Question: i am beginner in android and coding small game Intro screen. My problem is that when i add some basic animation to intro screen there is no output and application stops with popup like this  ,
and when i comment animation method it shows simple xml based layouts please help me where is problem here is my java file
'''
public class MainActivity extends Activity
{
TextView logo ;
TextView bottom ;
@Override
protected void onCreate(Bundle savedInstanceState)
{
super.onCreate(savedInstanceState);
setContentView(R.layout.activity_main);
animate();
}
public void animate()
{
logo= (TextView) findViewById(R.id.toplogo);
bottom =(TextView) findViewById(R.id.footer);
Animation fade1= AnimationUtils.loadAnimation(this, R.anim.fade_in);
logo.setAnimation(fade1);
Animation fade2= AnimationUtils.loadAnimation(this, R.anim.fade_in2);
bottom.setAnimation(fade2);
fade2.setAnimationListener(new AnimationListener(){
@Override
public void onAnimationEnd(Animation animation)
{
startActivity(new Intent(MainActivity.this, Menu.class));
MainActivity.this.finish();
}
@Override
public void onAnimationRepeat(Animation animation) {
// TODO Auto-generated method stub
}
@Override
public void onAnimationStart(Animation animation) {
// TODO Auto-generated method stub
}}
);
}
public void onpause()
{
super.onPause();
logo.clearAnimation();
bottom.clearAnimation();
}
public void onResume()
{
super.onResume();
animate();
}
'''
}
'''
activity_main.xml file
<LinearLayout xmlns:android="http://schemas.android.com/apk/res/android"
android:orientation="vertical"
android:layout_width="fill_parent"
android:layout_height="fill_parent"
android:background="@android:color/black"
>
<TextView
android:id="@+id/toplogo"
android:layout_width="fill_parent"
android:layout_height="wrap_content"
android:text="@string/hello_world"
android:textColor="@color/logoname"
android:gravity="top|center"
android:textSize="@dimen/logosize" />
<TableLayout
android:id="@+id/TableLayout01"
android:layout_width="fill_parent"
android:layout_height="wrap_content"
android:stretchColumns="*" >
<TableRow
android:id="@+id/tableRow1"
android:layout_width="wrap_content"
android:layout_height="wrap_content"
android:layout_gravity="center_vertical|center_horizontal"
android:minHeight="150px"
>
<ImageView
android:id="@+id/imageView1"
android:layout_width="wrap_content"
android:layout_height="fill_parent"
android:layout_gravity="center_vertical|center_horizontal"
android:src="@drawable/splash1"
/>
<ImageView
android:id="@+id/imageView2"
android:layout_width="wrap_content"
android:layout_height="wrap_content"
android:layout_gravity="center_vertical|center_horizontal"
android:src="@drawable/splash2"
/>
</TableRow>
<TableRow
android:id="@+id/tableRow2"
android:layout_width="wrap_content"
android:layout_height="wrap_content"
android:minHeight="150px"
>
<ImageView
android:id="@+id/imageView3"
android:layout_width="wrap_content"
android:layout_height="fill_parent"
android:layout_gravity="center_vertical|center_horizontal"
android:src="@drawable/splash3" />
<ImageView
android:id="@+id/imageView4"
android:layout_width="wrap_content"
android:layout_height="wrap_content"
android:layout_gravity="center_vertical|center_horizontal"
android:src="@drawable/splash4" />
</TableRow>
</TableLayout>
<TextView
android:id="@+id/footer"
android:layout_width="match_parent"
android:layout_height="wrap_content"
android:textColor="@color/logoname"
android:textSize="@dimen/logosize"
android:text="Done That "
android:gravity="bottom|center"
android:minHeight="120px"
>
</TextView>
</LinearLayout>
'''
animation files
'''
fade_in2.xml
<?xml version="1.0" encoding="utf-8"?>
<set xmlns:android="http://schemas.android.com/apk/res/android"
android:shareInterpolator="false">
<alpha
android:fromAlpha="0.0"
android:toAlpha="1.0"
android:duration="2500"
android:startOffset="2500">
</alpha>
</set >
'''
and same way 'fade_in.xml' etc. please help me with the problem whats wrong with the logic/code that its not working with 'animation' ..
Error log ..
i am not sure if i copied requred one or not please see this one ( i did select error in drop down from logcat tab)
'''
04-06 20:18:25.996: E/AndroidRuntime(812): FATAL EXCEPTION: main
04-06 20:18:25.996: E/AndroidRuntime(812): android.content.ActivityNotFoundException: Unable to find explicit activity class {com.example.simplegame/android.view.Menu}; have you declared this activity in your AndroidManifest.xml?
04-06 20:18:25.996: E/AndroidRuntime(812): at android.app.Instrumentation.checkStartActivityResult(Instrumentation.java:1618)
04-06 20:18:25.996: E/AndroidRuntime(812): at android.app.Instrumentation.execStartActivity(Instrumentation.java:1417)
04-06 20:18:25.996: E/AndroidRuntime(812): at android.app.Activity.startActivityForResult(Activity.java:3370)
04-06 20:18:25.996: E/AndroidRuntime(812): at android.app.Activity.startActivityForResult(Activity.java:3331)
04-06 20:18:25.996: E/AndroidRuntime(812): at android.app.Activity.startActivity(Activity.java:3566)
04-06 20:18:25.996: E/AndroidRuntime(812): at android.app.Activity.startActivity(Activity.java:3534)
04-06 20:18:25.996: E/AndroidRuntime(812): at com.example.simplegame.MainActivity$1.onAnimationEnd(MainActivity.java:41)
04-06 20:18:25.996: E/AndroidRuntime(812): at android.view.animation.AnimationSet.getTransformation(AnimationSet.java:400)
04-06 20:18:25.996: E/AndroidRuntime(812): at android.view.animation.Animation.getTransformation(Animation.java:940)
04-06 20:18:25.996: E/AndroidRuntime(812): at android.view.View.drawAnimation(View.java:13205)
04-06 20:18:25.996: E/AndroidRuntime(812): at android.view.View.draw(View.java:13344)
04-06 20:18:25.996: E/AndroidRuntime(812): at android.view.ViewGroup.drawChild(ViewGroup.java:2928)
04-06 20:18:25.996: E/AndroidRuntime(812): at android.view.ViewGroup.dispatchDraw(ViewGroup.java:2797)
04-06 20:18:25.996: E/AndroidRuntime(812): at android.view.View.draw(View.java:13715)
04-06 20:18:25.996: E/AndroidRuntime(812): at android.view.View.draw(View.java:13596)
04-06 20:18:25.996: E/AndroidRuntime(812): at android.view.ViewGroup.drawChild(ViewGroup.java:2928)
04-06 20:18:25.996: E/AndroidRuntime(812): at android.view.ViewGroup.dispatchDraw(ViewGroup.java:2797)
04-06 20:18:25.996: E/AndroidRuntime(812): at android.view.View.draw(View.java:13715)
04-06 20:18:25.996: E/AndroidRuntime(812): at android.widget.FrameLayout.draw(FrameLayout.java:467)
04-06 20:18:25.996: E/AndroidRuntime(812): at android.view.View.draw(View.java:13596)
04-06 20:18:25.996: E/AndroidRuntime(812): at android.view.ViewGroup.drawChild(ViewGroup.java:2928)
04-06 20:18:25.996: E/AndroidRuntime(812): at android.view.ViewGroup.dispatchDraw(ViewGroup.java:2797)
04-06 20:18:25.996: E/AndroidRuntime(812): at android.view.View.draw(View.java:13594)
04-06 20:18:25.996: E/AndroidRuntime(812): at android.view.ViewGroup.drawChild(ViewGroup.java:2928)
04-06 20:18:25.996: E/AndroidRuntime(812): at an droid.view.ViewGroup.dispatchDraw(ViewGroup.java:2797)
04-06 20:18:25.996: E/AndroidRuntime(812): at android.view.View.draw(View.java:13715)
04-06 20:18:25.996: E/AndroidRuntime(812): at android.widget.FrameLayout.draw(FrameLayout.java:467)
04-06 20:18:25.996: E/AndroidRuntime(812): at com.android.internal.policy.impl.PhoneWindow$DecorView.draw(PhoneWindow.java:2211)
04-06 20:18:25.996: E/AndroidRuntime(812): at android.view.ViewRootImpl.drawSoftware(ViewRootImpl.java:2281)
04-06 20:18:25.996: E/AndroidRuntime(812): at android.view.ViewRootImpl.draw(ViewRootImpl.java:2177)
04-06 20:18:25.996: E/AndroidRuntime(812): at android.view.ViewRootImpl.performDraw(ViewRootImpl.java:2045)
04-06 20:18:25.996: E/AndroidRuntime(812): at android.view.ViewRootImpl.performTraversals(ViewRootImpl.java:1854)
04-06 20:18:25.996: E/AndroidRuntime(812): at android.view.ViewRootImpl.doTraversal(ViewRootImpl.java:989)
04-06 20:18:25.996: E/AndroidRuntime(812): at android.view.ViewRootImpl$TraversalRunnable.run(ViewRootImpl.java:4351)
04-06 20:18:25.996: E/AndroidRuntime(812): at android.view.Choreographer$CallbackRecord.run(Choreographer.java:749)
04-06 20:18:25.996: E/AndroidRuntime(812): at android.view.Choreographer.doCallbacks(Choreographer.java:562)
04-06 20:18:25.996: E/AndroidRuntime(812): at android.view.Choreographer.doFrame(Choreographer.java:532)
04-06 20:18:25.996: E/AndroidRuntime(812): at android.view.Choreographer$FrameDisplayEventReceiver.run(Choreographer.java:735)
04-06 20:18:25.996: E/AndroidRuntime(812): at android.os.Handler.handleCallback(Handler.java:725)
04-06 20:18:25.996: E/AndroidRuntime(812): at android.os.Handler.dispatchMessage(Handler.java:92)
04-06 20:18:25.996: E/AndroidRuntime(812): at android.os.Looper.loop(Looper.java:137)
04-06 20:18:25.996: E/AndroidRuntime(812): at android.app.ActivityThread.main(ActivityThread.java:5041)
04-06 20:18:25.996: E/AndroidRuntime(812): at java.lang.reflect.Method.invokeNative(Native Method)
04-06 20:18:25.996: E/AndroidRuntime(812): at java.lang.reflect.Method.invoke(Method.java:511)
04-06 20:18:25.996: E/AndroidRuntime(812): at com.android.internal.os.ZygoteInit$MethodAndArgsCaller.run(ZygoteInit.java:793)
04-06 20:18:25.996: E/AndroidRuntime(812): at com.android.internal.os.ZygoteInit.main(ZygoteInit.java:560)
04-06 20:18:25.996: E/AndroidRuntime(812): at dalvik.system.NativeStart.main(Native Method)
'''
EDIT FOR Manifest.xml
'''
<?xml version="1.0" encoding="utf-8"?>
<manifest xmlns:android="http://schemas.android.com/apk/res/android"
package="com.example.simplegame"
android:versionCode="1"
android:versionName="1.0" >
<uses-sdk
android:minSdkVersion="8"
android:targetSdkVersion="17" />
<application
android:allowBackup="true"
android:icon="@drawable/ic_launcher"
android:label="@string/app_name"
android:theme="@style/AppTheme" >
<activity
android:name="com.example.simplegame.MainActivity"
android:label="@string/app_name" >
<intent-filter>
<action android:name="android.intent.action.MAIN" />
<category android:name="android.intent.category.LAUNCHER" />
</intent-filter>
</activity>
<activity android:name="Menu"></activity>
</application>
</manifest>
'''
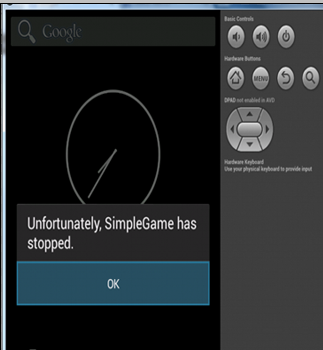
Answer: '''
<?xml version="1.0" encoding="utf-8"?>
<manifest xmlns:android="http://schemas.android.com/apk/res/android"
package="com.example.simplegame"
android:versionCode="1"
android:versionName="1.0" >
<uses-sdk
android:minSdkVersion="8"
android:targetSdkVersion="17" />
<application
android:allowBackup="true"
android:icon="@drawable/ic_launcher"
android:label="@string/app_name"
android:theme="@style/AppTheme" >
<activity
android:name="com.example.simplegame.INTRO"
android:label="@string/app_name" >
<intent-filter>
<action android:name="android.intent.action.MAIN" />
<category android:name="android.intent.category.LAUNCHER" />
</intent-filter>
</activity>
<activity
android:name= "com.example.simplegame.Menu" <!-- java file-->
android:label="@string/app_name">
<intent-filter>
<action android:name="thePackageOfTheLayoutsXmlFiles.MENU"/> <!-- layout -->
<category androi:name = "android.intent.category.DEFAULT"/>
</intent-filter>
</activity>
</application>
</manifest>
'''
in the manifest file you forgot to refernce the layout to the java file..
also, when you want to add a new activity to your app, you need to create a new xml file
for the layout.. and new java class, this class should extends the Activity
and then add to this class the onCreate() method..